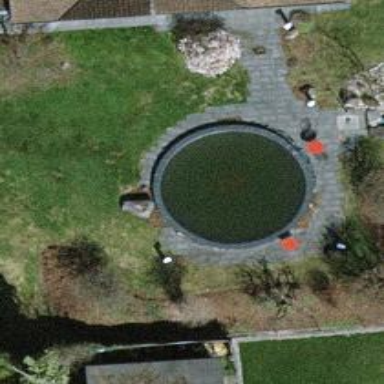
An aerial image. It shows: Swimming pool located in leisure land.